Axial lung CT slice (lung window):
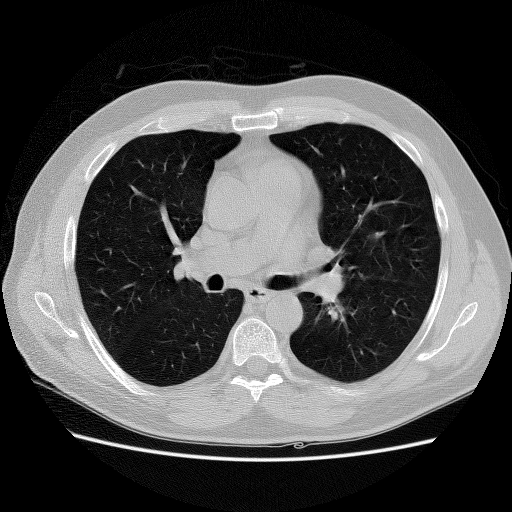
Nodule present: no